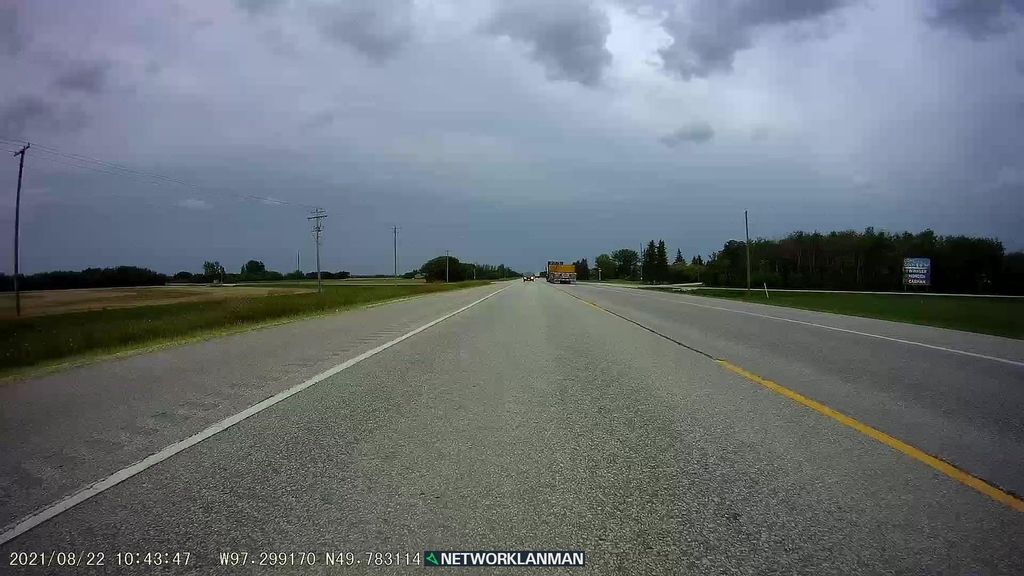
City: winnipeg